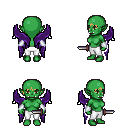
a pixel art fantasy rpg character, female body template, orc, green skin, purple wings, white pants, plain hairstyle, white cloth bracers, dagger, four views (front, back, left, right), 2x2 character sprite sheet, small pixel art, hard edges, no anti-aliasing